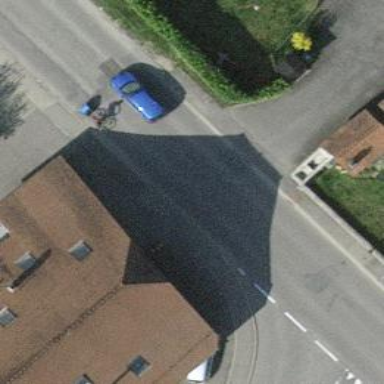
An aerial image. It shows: Sidewalk along the footway.